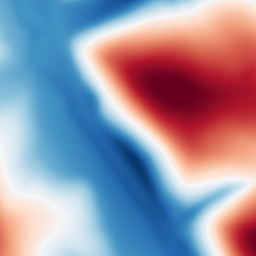
Category: multiscale
Decomposition family: dog
Decomposition parameters: sigma_low: 5
sigma_high: 100
Upsampling method: quartic
Upsampling parameters: scale: 4
Upsampling scale: 4